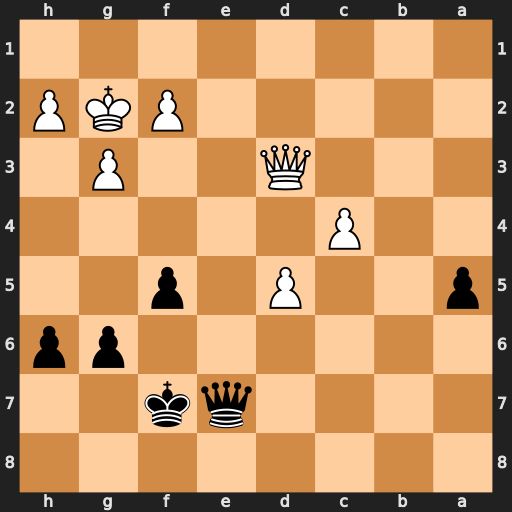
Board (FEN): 8/4qk2/6pp/p2P1p2/2P5/3Q2P1/5PKP/8
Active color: b
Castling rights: -
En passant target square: -
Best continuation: Qe4+ Qxe4 fxe4